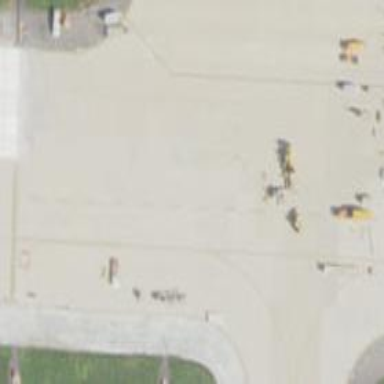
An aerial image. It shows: View of taxiway at the airport.